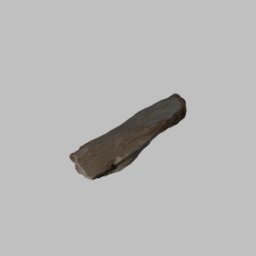
Label: nature